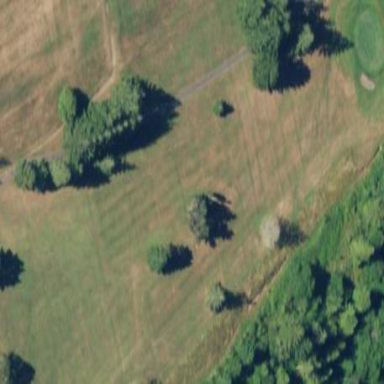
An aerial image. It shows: Golf fairway surrounded by grass.